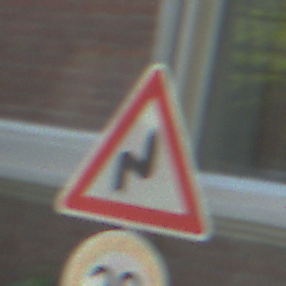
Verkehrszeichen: DoppelkurveRechts
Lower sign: Geschwindigkeit30
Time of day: Midday
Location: Outdoor (Suburban)
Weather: Clear
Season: NotSpecified
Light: Natural